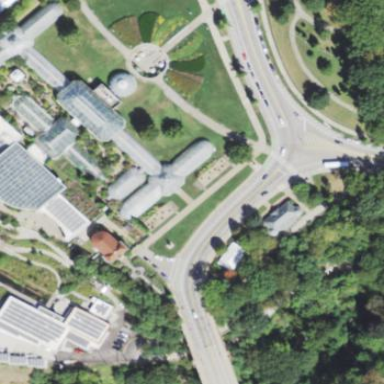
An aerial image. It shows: Botanical garden as type of leisure land.